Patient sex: F
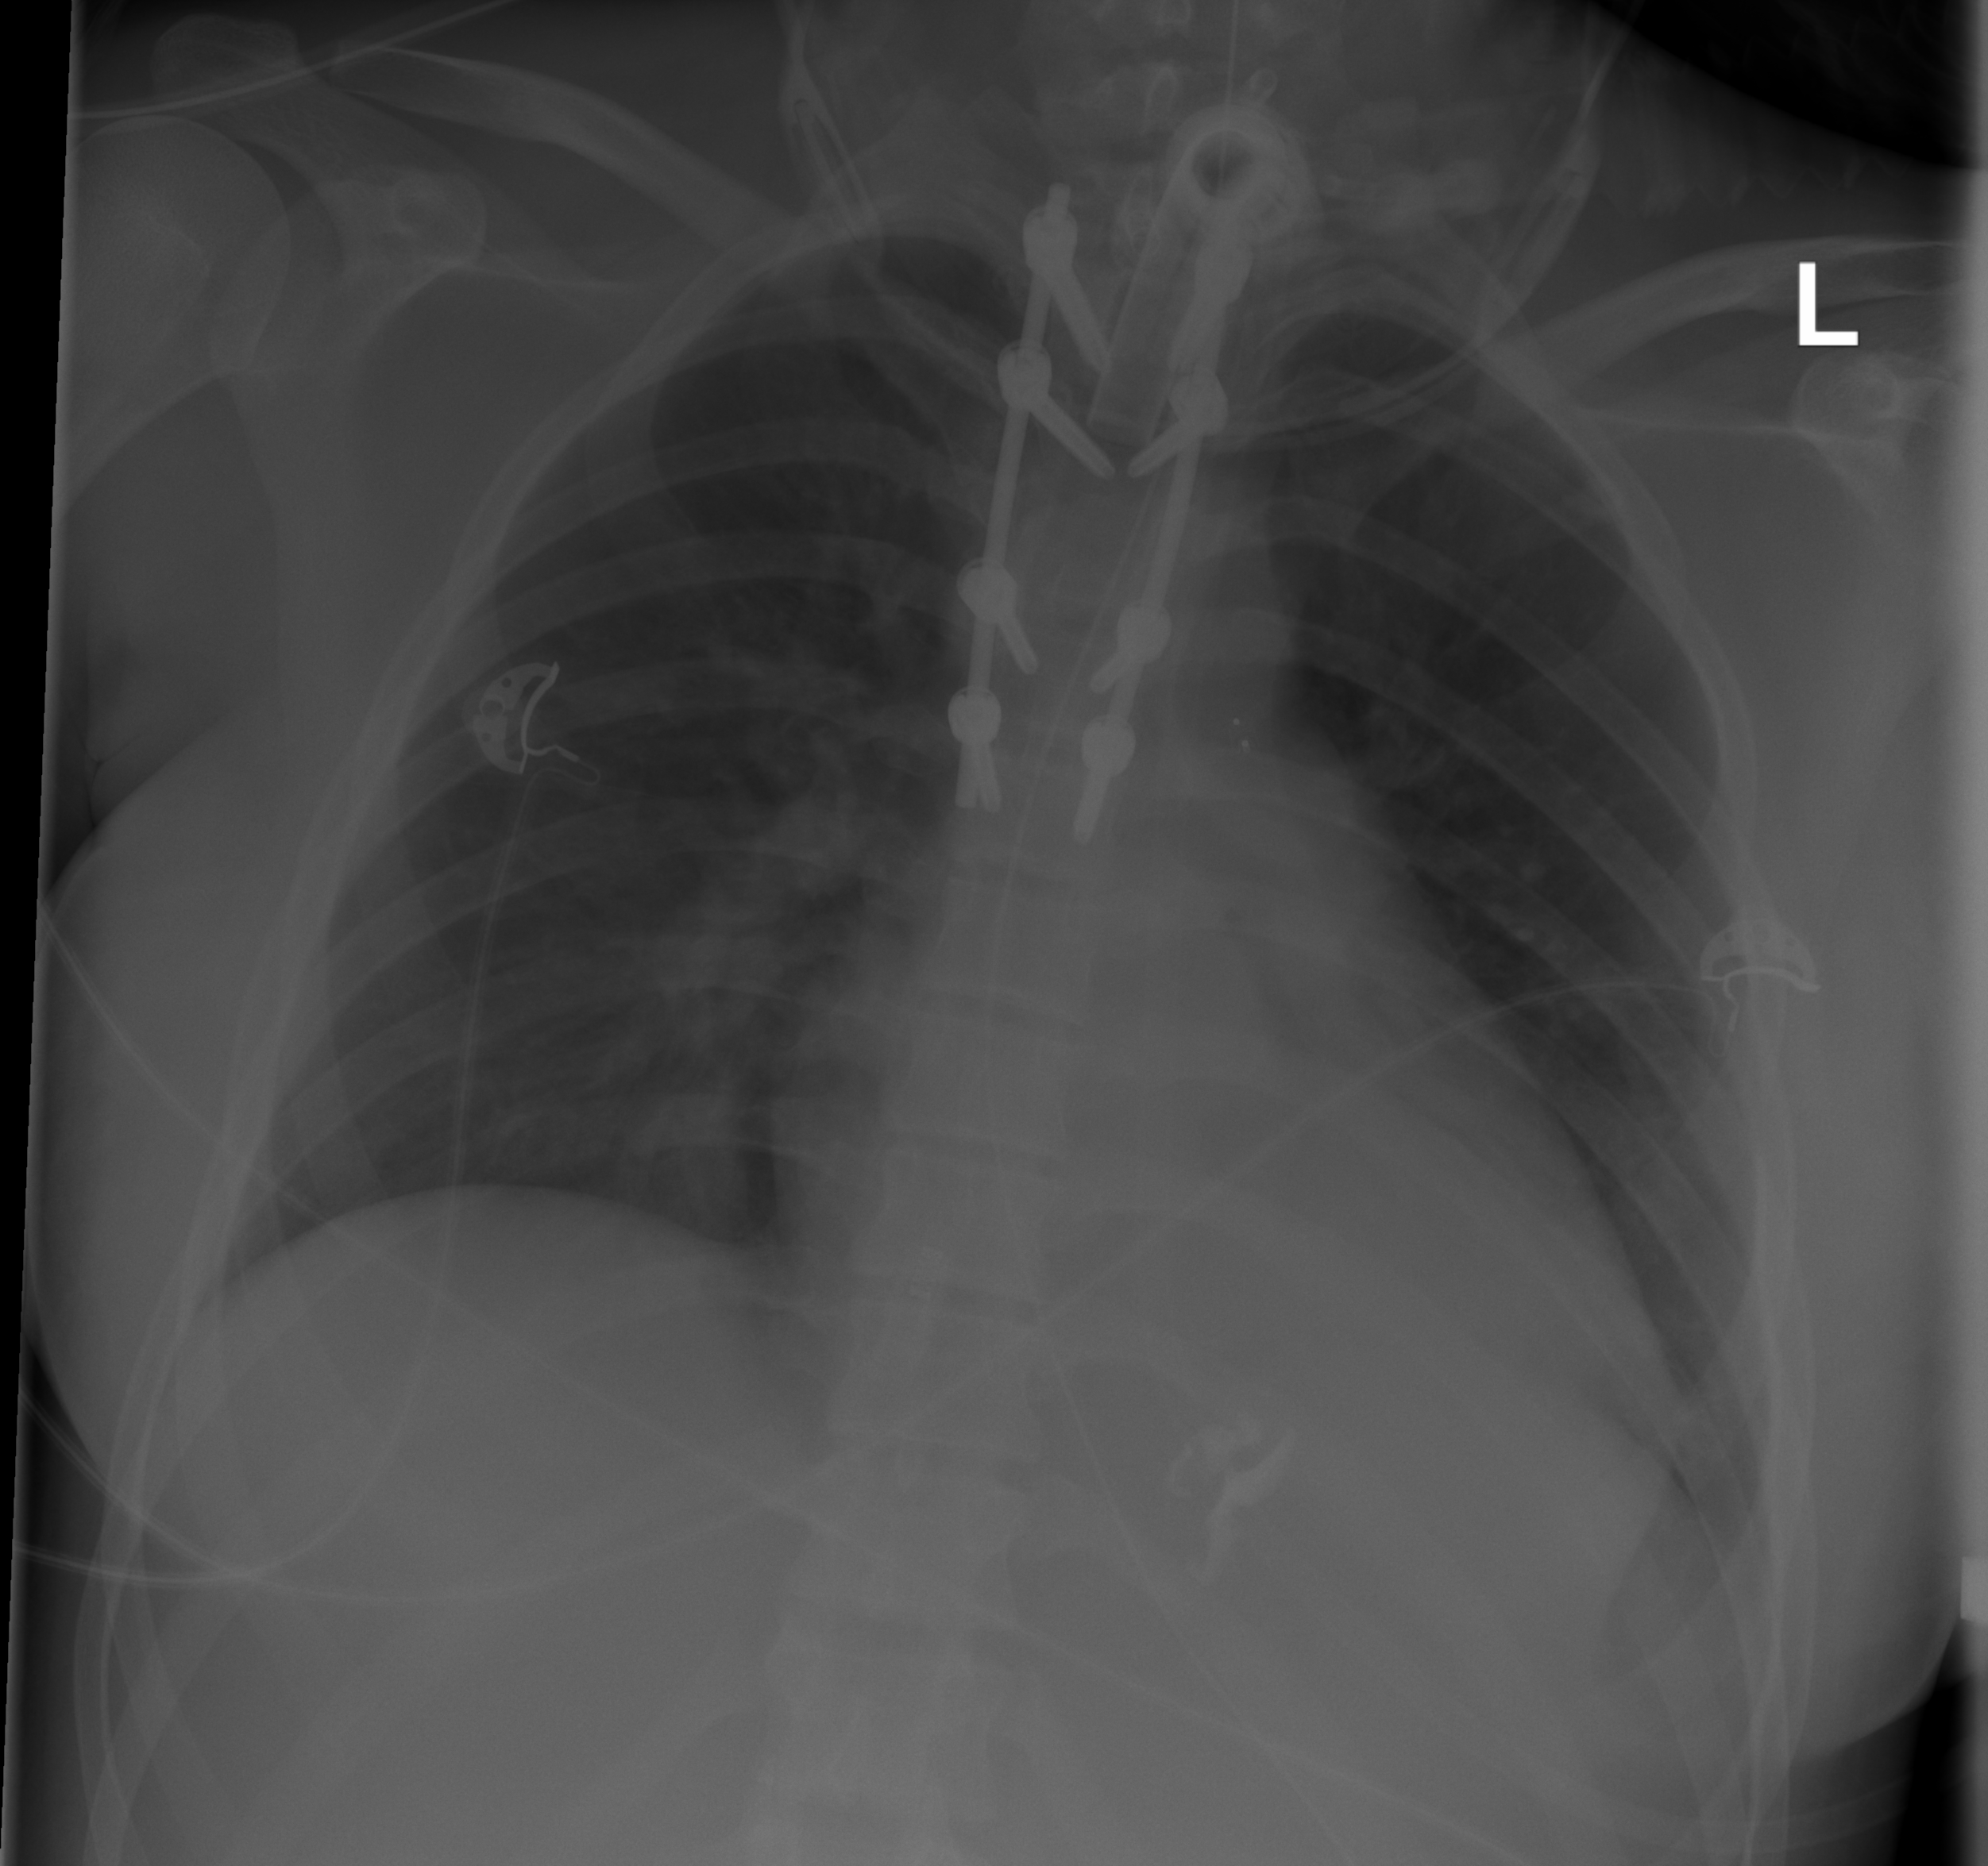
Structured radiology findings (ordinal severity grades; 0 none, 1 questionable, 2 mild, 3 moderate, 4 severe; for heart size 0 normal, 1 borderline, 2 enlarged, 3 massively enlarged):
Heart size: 1
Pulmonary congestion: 0
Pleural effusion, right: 0
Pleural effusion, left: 0
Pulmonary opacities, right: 0
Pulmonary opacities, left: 0
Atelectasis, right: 0
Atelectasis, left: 2